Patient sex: F
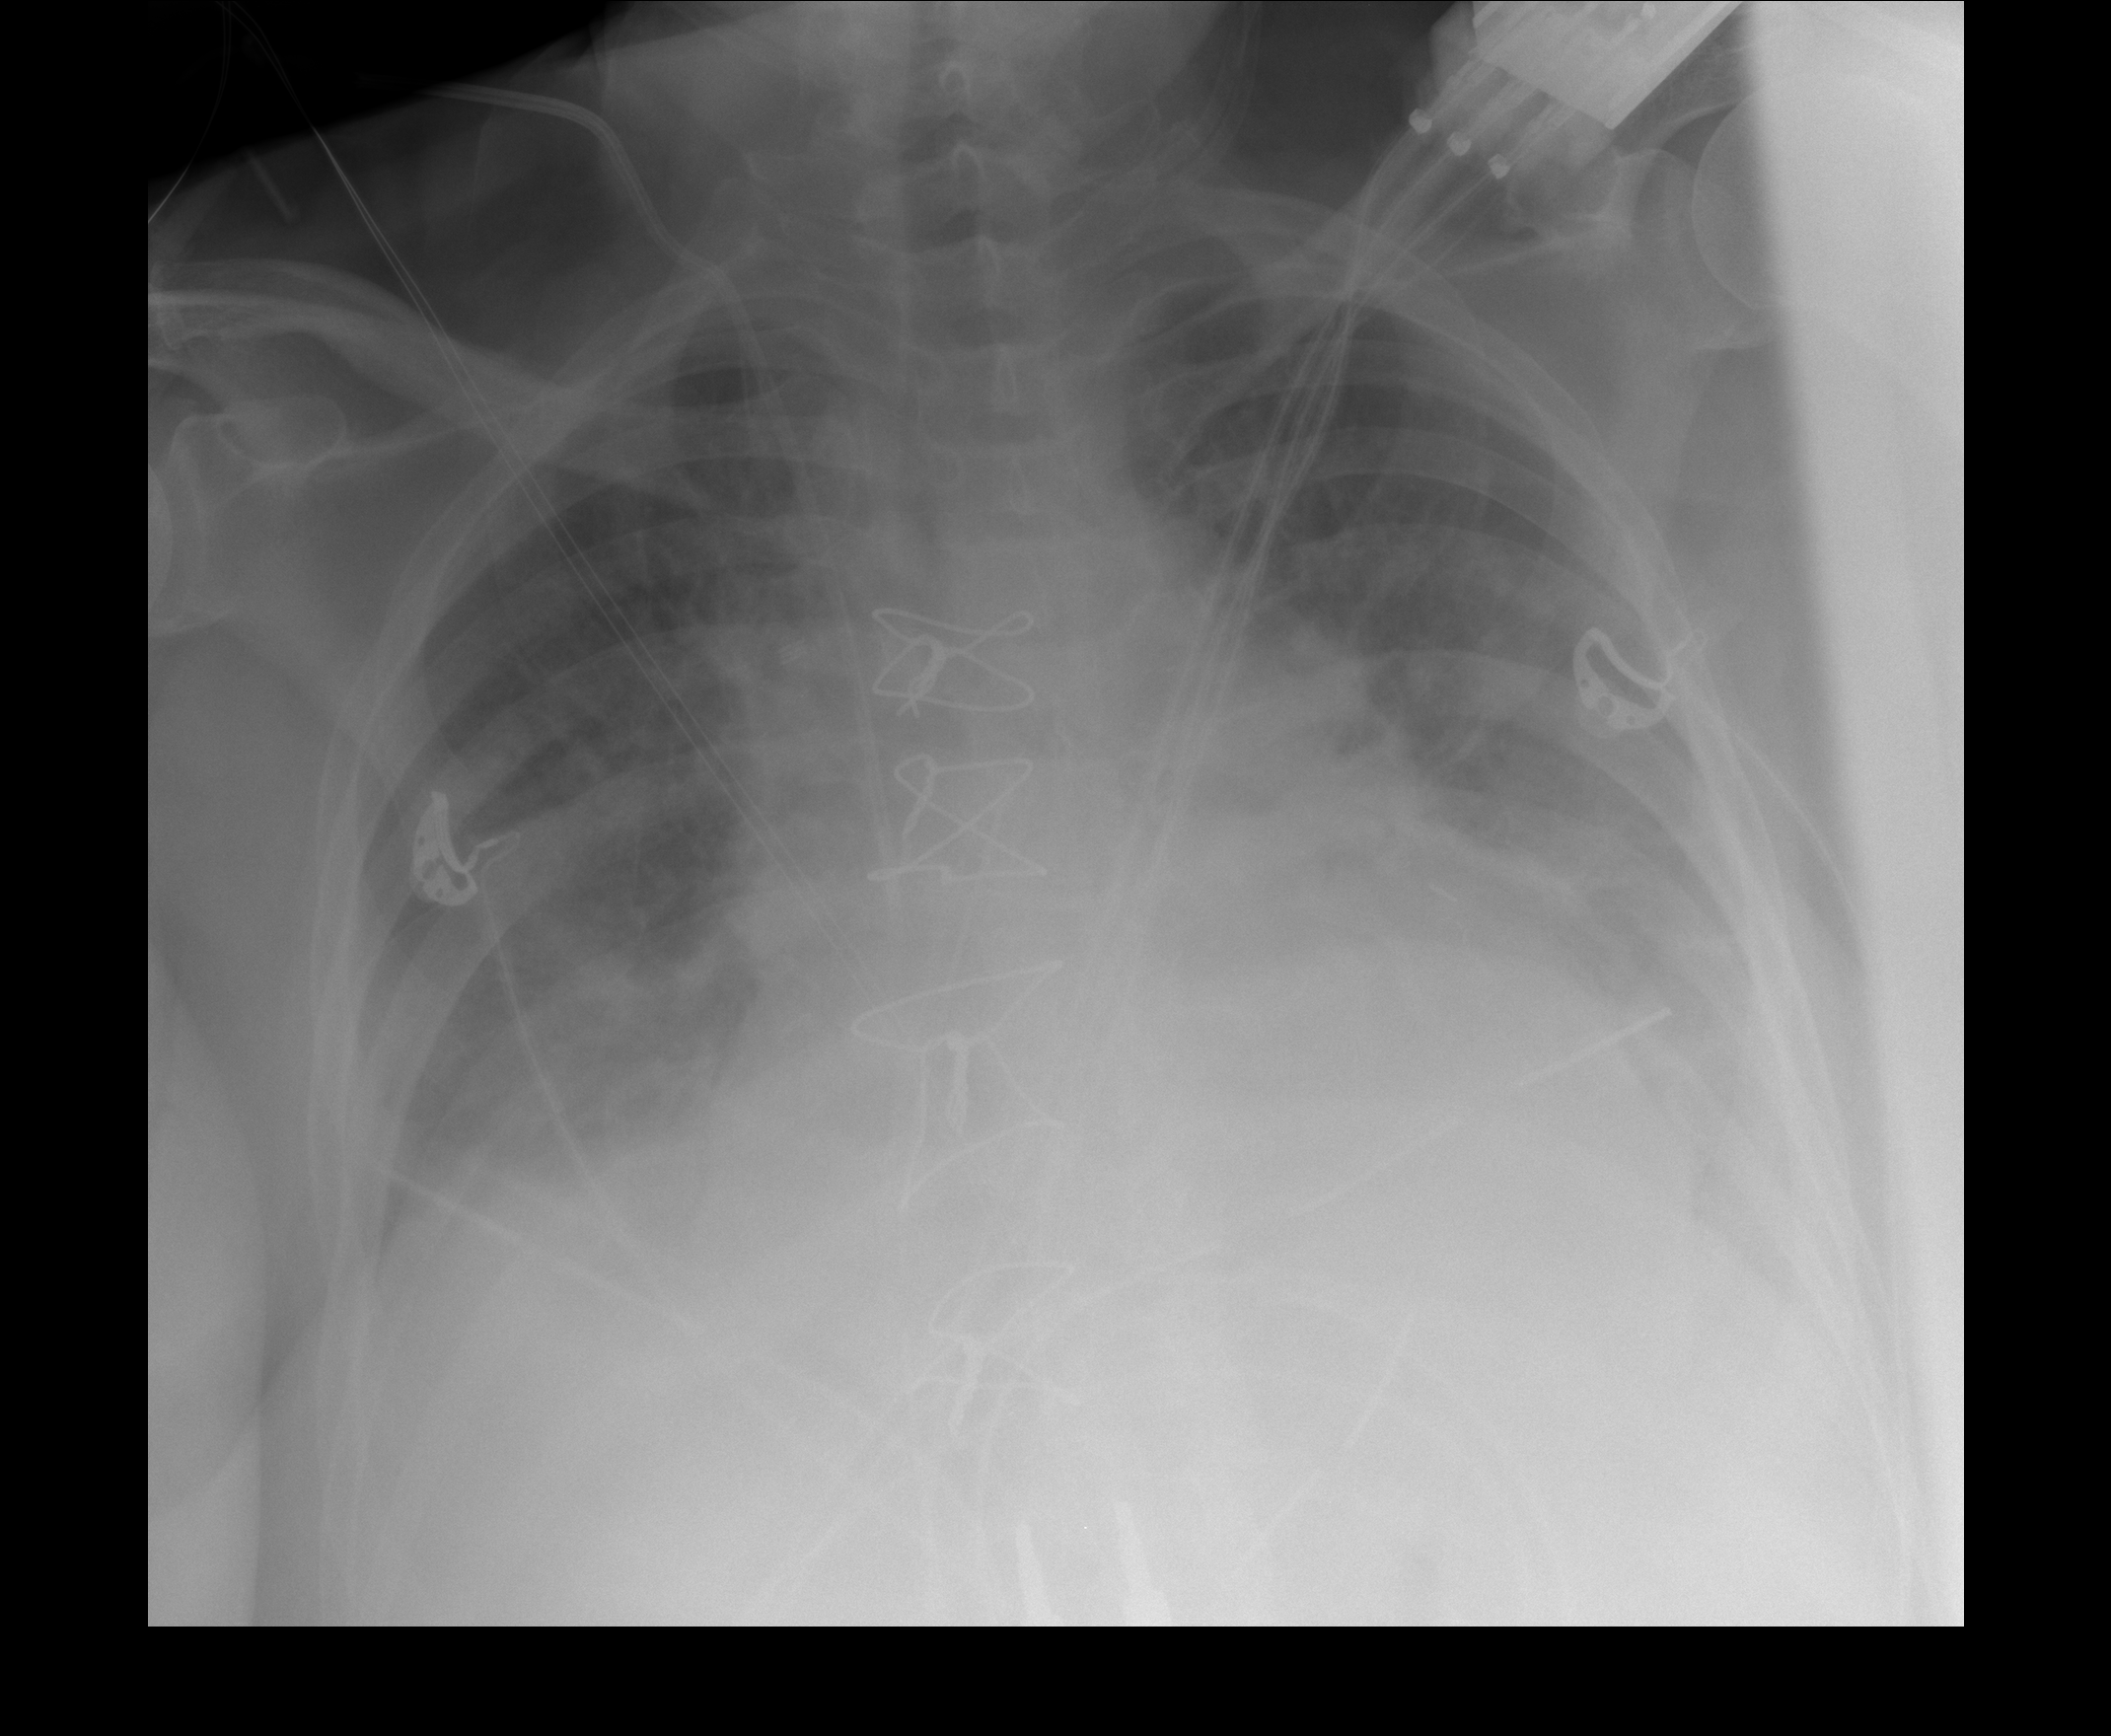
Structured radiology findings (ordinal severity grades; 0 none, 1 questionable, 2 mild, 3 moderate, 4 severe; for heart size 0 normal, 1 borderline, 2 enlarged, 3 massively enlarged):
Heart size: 2
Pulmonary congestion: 2
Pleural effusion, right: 2
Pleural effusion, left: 2
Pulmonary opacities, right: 2
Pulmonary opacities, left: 2
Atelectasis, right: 2
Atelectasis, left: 2